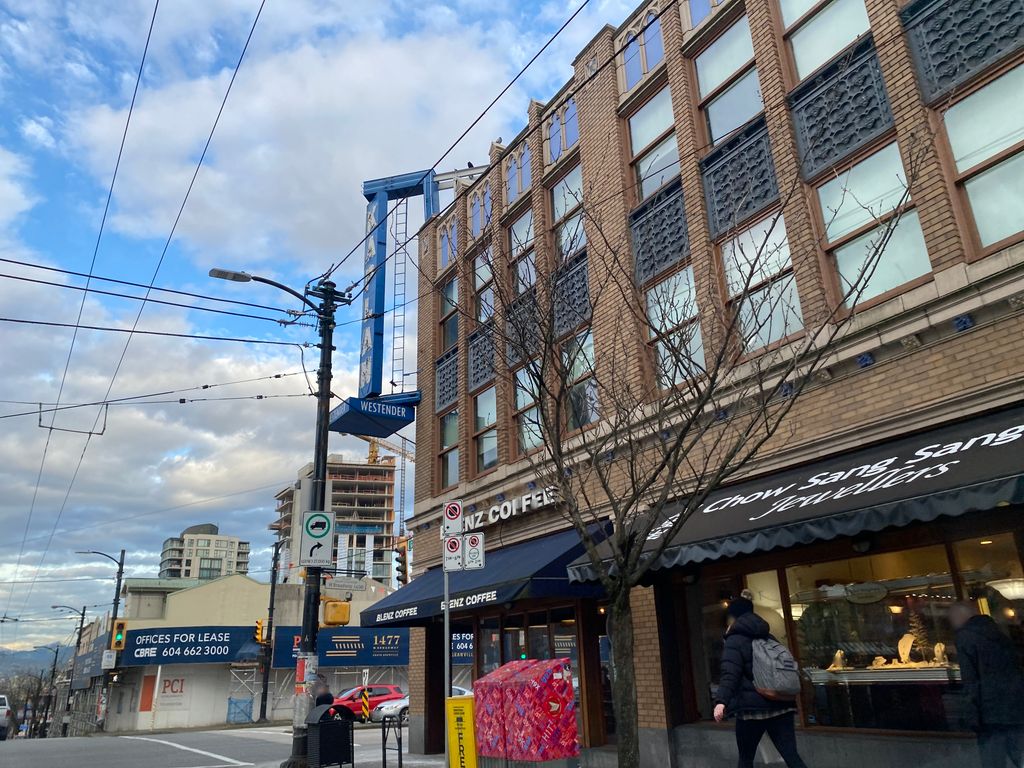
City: vancouver